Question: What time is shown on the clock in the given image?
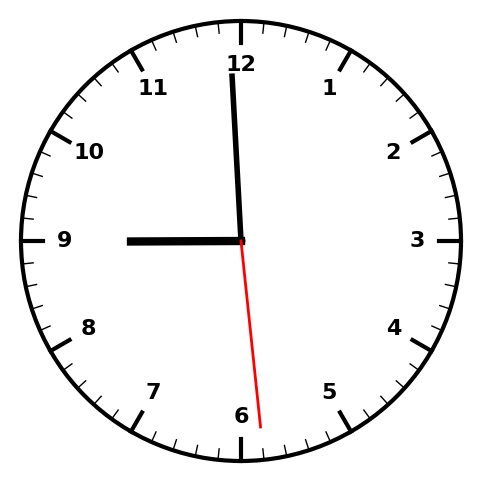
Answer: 08:59:29